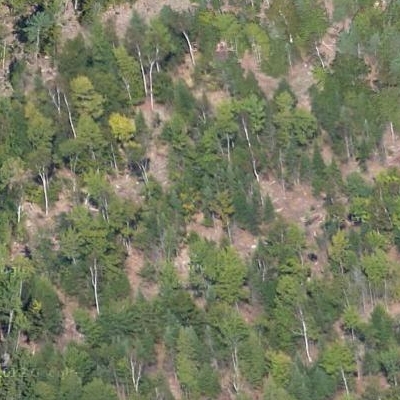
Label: eForest